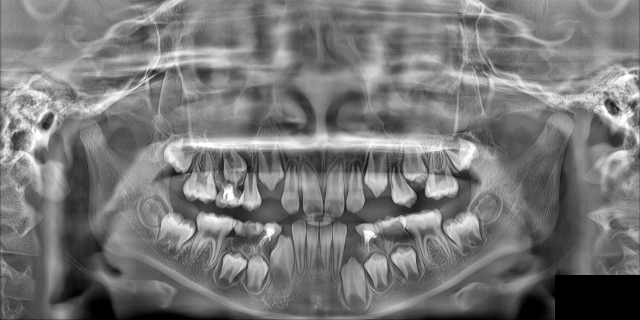
child